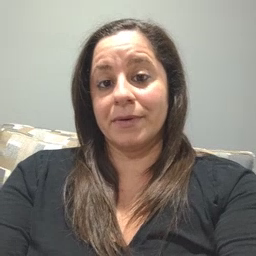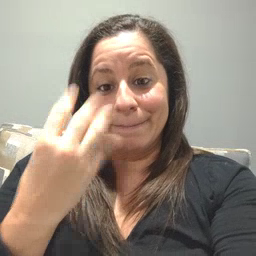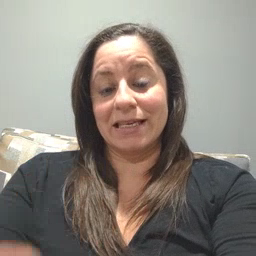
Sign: many